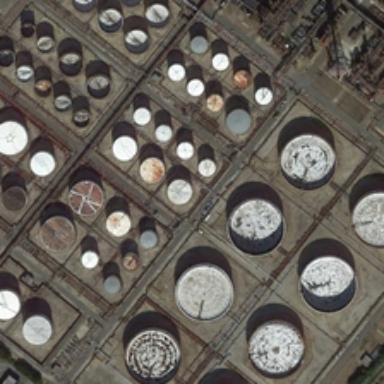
A lot of blue oil tanks are neatly arranged .